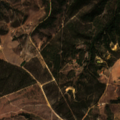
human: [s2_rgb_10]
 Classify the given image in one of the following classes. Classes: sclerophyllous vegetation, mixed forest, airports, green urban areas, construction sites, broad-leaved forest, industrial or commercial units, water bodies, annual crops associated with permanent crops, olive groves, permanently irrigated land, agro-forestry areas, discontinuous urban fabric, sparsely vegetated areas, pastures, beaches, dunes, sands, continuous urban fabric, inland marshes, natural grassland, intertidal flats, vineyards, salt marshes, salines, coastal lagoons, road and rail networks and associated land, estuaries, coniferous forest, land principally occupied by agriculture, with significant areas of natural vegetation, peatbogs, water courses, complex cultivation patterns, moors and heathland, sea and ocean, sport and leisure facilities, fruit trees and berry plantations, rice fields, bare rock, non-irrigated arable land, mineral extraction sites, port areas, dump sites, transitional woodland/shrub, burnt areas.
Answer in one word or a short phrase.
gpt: land principally occupied by agriculture, with significant areas of natural vegetation, broad-leaved forest, transitional woodland/shrub